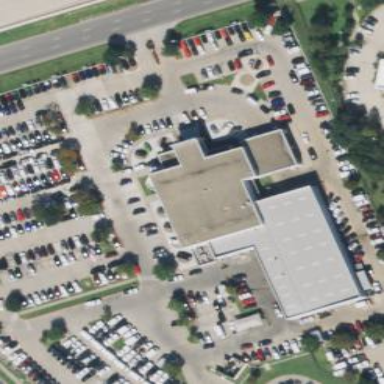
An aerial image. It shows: Building that houses car shop.